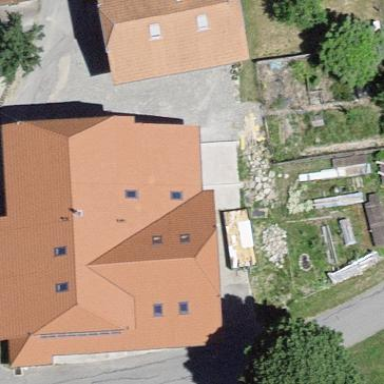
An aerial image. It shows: Farm building.